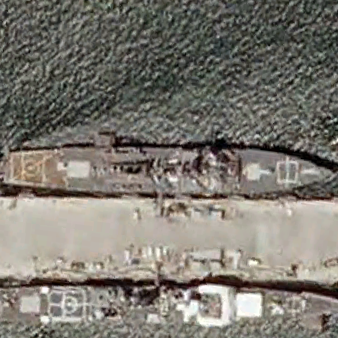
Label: destroyer